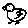
Label: bird